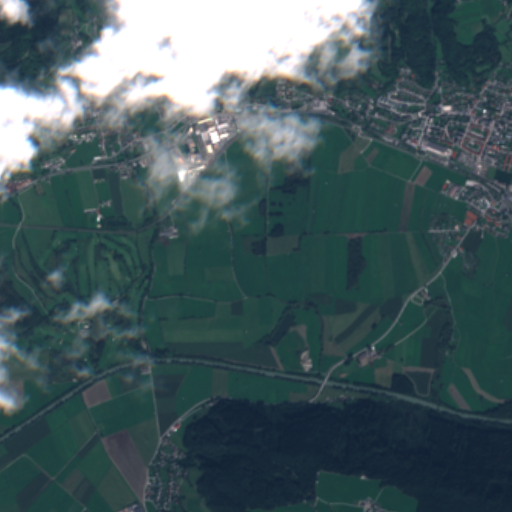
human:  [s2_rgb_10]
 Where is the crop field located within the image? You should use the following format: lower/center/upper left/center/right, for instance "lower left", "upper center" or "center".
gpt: The crop field is located in the lower of the image.
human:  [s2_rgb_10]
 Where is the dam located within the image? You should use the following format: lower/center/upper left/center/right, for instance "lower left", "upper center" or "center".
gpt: The dam is located in the upper left of the image.
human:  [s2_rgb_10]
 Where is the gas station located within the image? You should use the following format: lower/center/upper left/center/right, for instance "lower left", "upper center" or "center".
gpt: The gas station is located in the upper center of the image.
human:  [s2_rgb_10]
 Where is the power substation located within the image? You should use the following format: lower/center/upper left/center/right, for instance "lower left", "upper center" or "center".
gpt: The power substation is located in the upper left of the image.
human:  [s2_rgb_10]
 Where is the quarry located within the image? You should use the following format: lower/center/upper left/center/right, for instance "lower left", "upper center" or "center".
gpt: The quarry is located in the lower center of the image.
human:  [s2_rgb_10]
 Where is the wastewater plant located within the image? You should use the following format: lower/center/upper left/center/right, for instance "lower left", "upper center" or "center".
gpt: The wastewater plant is located in the lower left of the image.
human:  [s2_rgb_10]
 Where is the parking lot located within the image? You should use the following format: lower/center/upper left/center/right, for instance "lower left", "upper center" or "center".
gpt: There is no parking lot in the image.